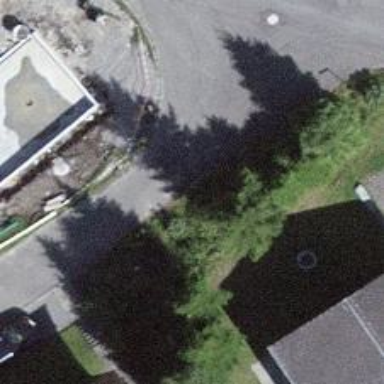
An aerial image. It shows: Garage building.